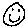
Label: smiley face